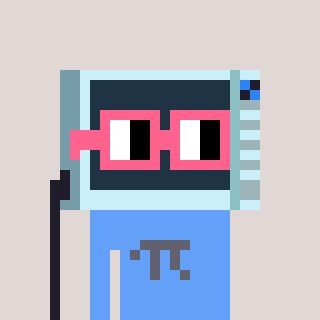
a pixel art character with square pink glasses, a microwave-shaped head and a blue-colored body on a warm background